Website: bh-photo
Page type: customer-info-address
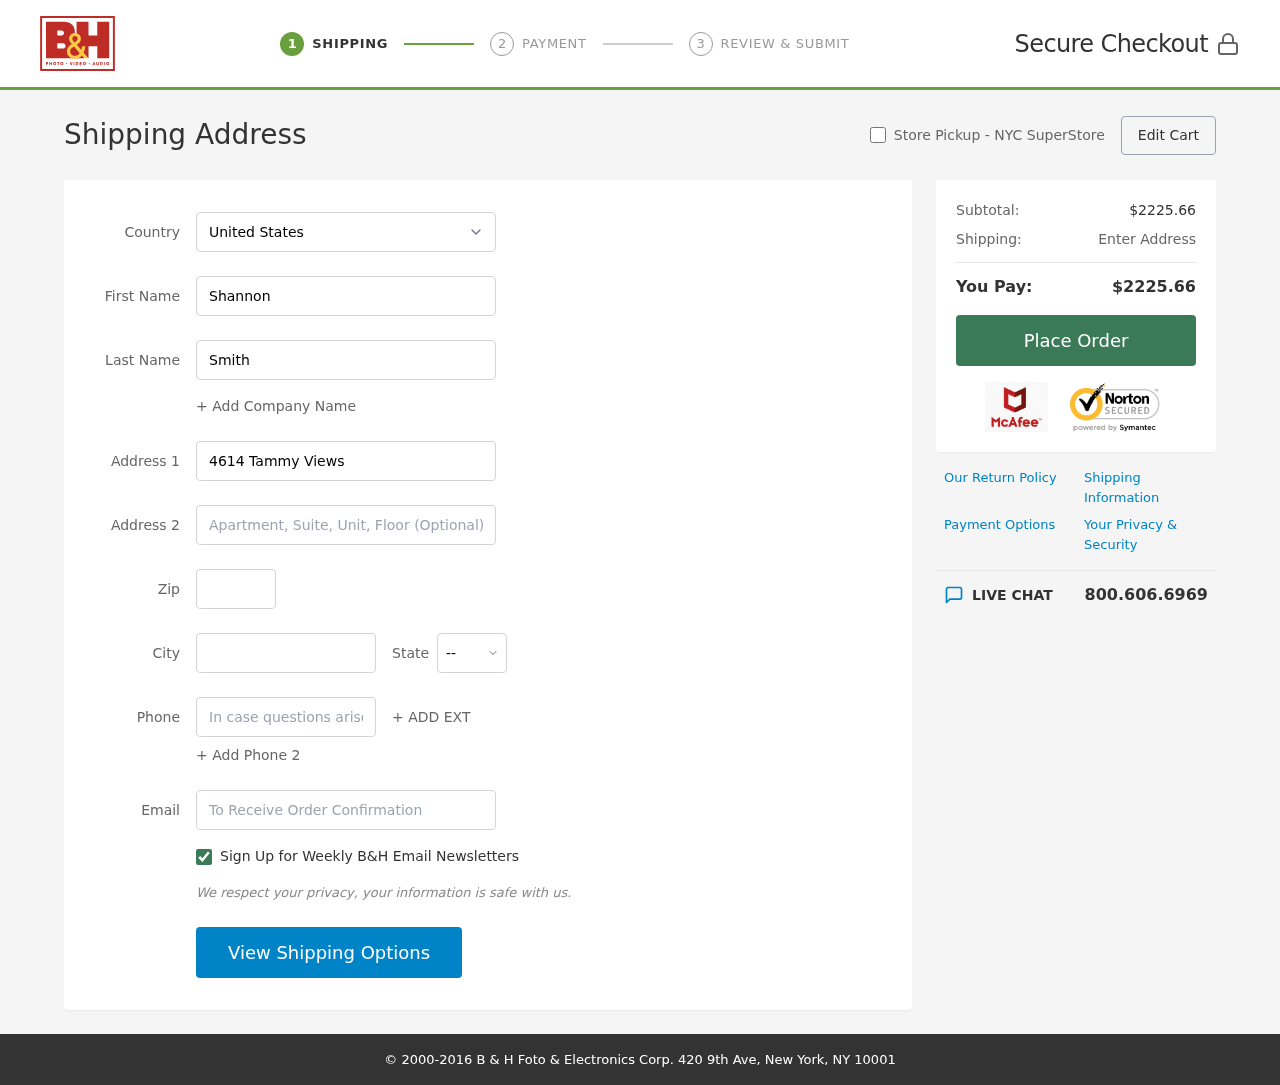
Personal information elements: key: PII_CITY
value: Herreratown
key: PII_COUNTRY
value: United States
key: PII_EMAIL
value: shannon_smith@hotmail.com
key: PII_FIRSTNAME
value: Shannon
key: PII_LASTNAME
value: Smith
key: PII_PHONE
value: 8033919031
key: PII_POSTCODE
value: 57224
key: PII_STATE_ABBR
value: TX
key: PII_STREET
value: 4614 Tammy Views
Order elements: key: ORDER_SUBTOTAL
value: $2225.66
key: ORDER_TOTAL
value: $2225.66